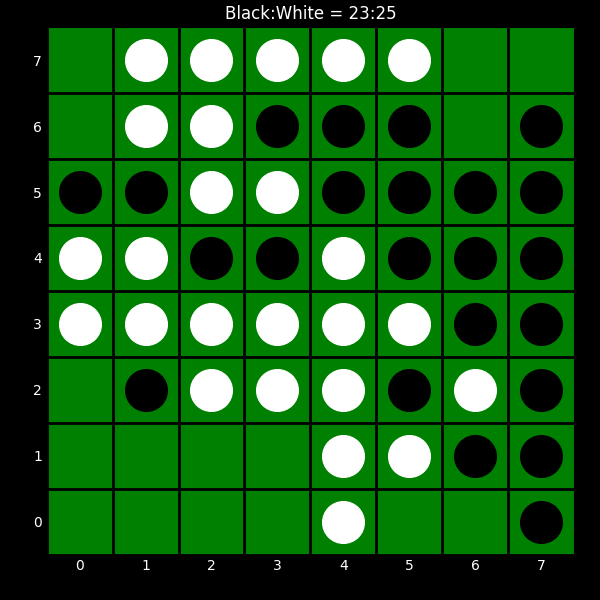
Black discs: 23
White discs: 25